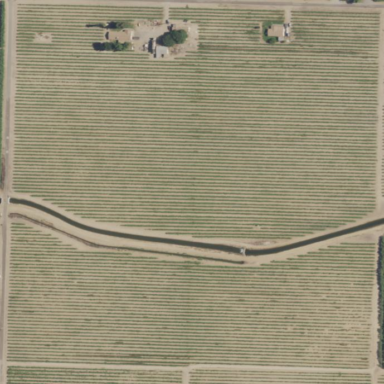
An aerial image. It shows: Vineyard where grapes are grown.